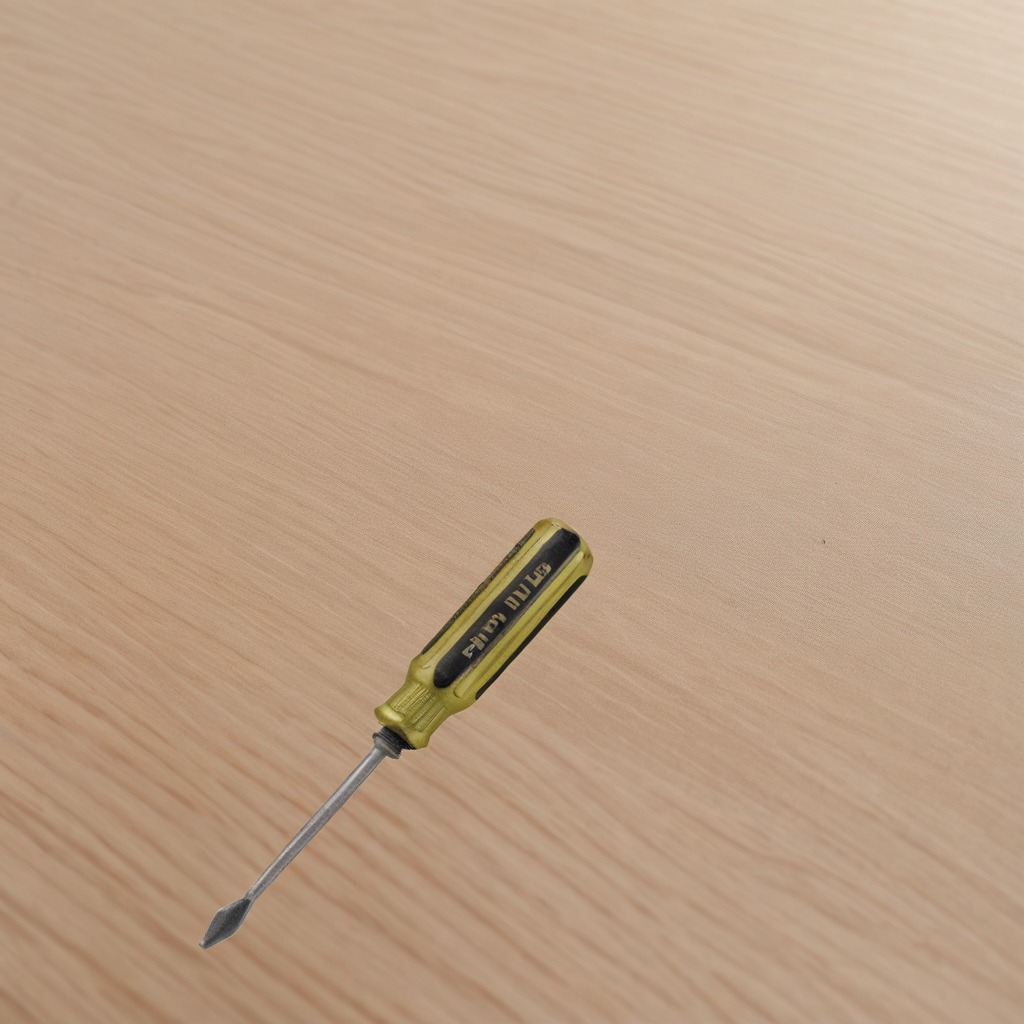
A screwdriver is lying on the wooden table.